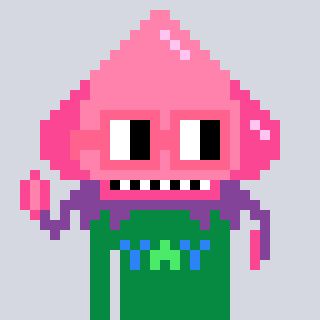
a pixel art character with square pink glasses, a squid-shaped head and a green-colored body on a cool background